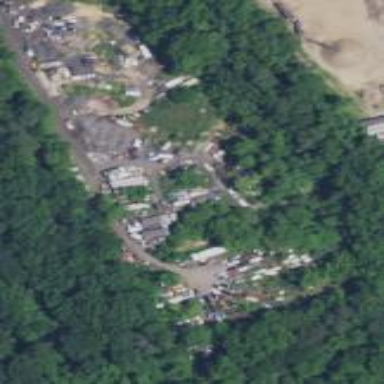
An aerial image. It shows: Scrap yard situated in industrial area.